Aerial crown-view tile of a tropical tree (Barro Colorado Island, Panama), acquired 20240918:
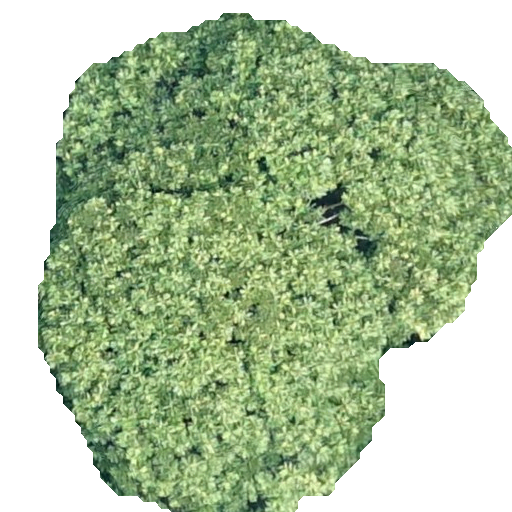
Species: Dipteryx oleifera
GBIF accepted scientific name: Dipteryx oleifera
Crown area: 272.456 m²